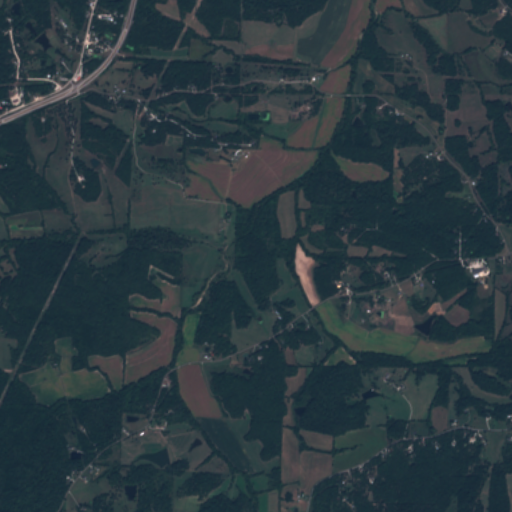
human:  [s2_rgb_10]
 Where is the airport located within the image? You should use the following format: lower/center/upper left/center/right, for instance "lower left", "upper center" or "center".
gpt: There is no airport in the image.